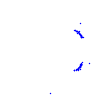
Particle: kaon